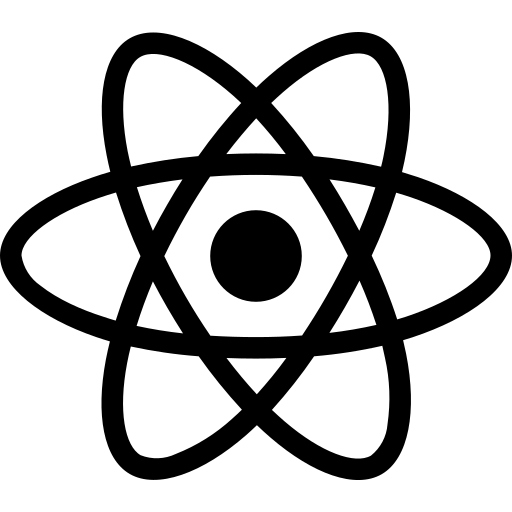
Tags: icon, FontAwesome, fa-icon, brand, react